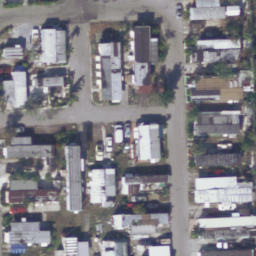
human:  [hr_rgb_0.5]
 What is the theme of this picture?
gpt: mobile home park

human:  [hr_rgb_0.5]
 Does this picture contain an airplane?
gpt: no

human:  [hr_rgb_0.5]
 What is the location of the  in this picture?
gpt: i cannot see it